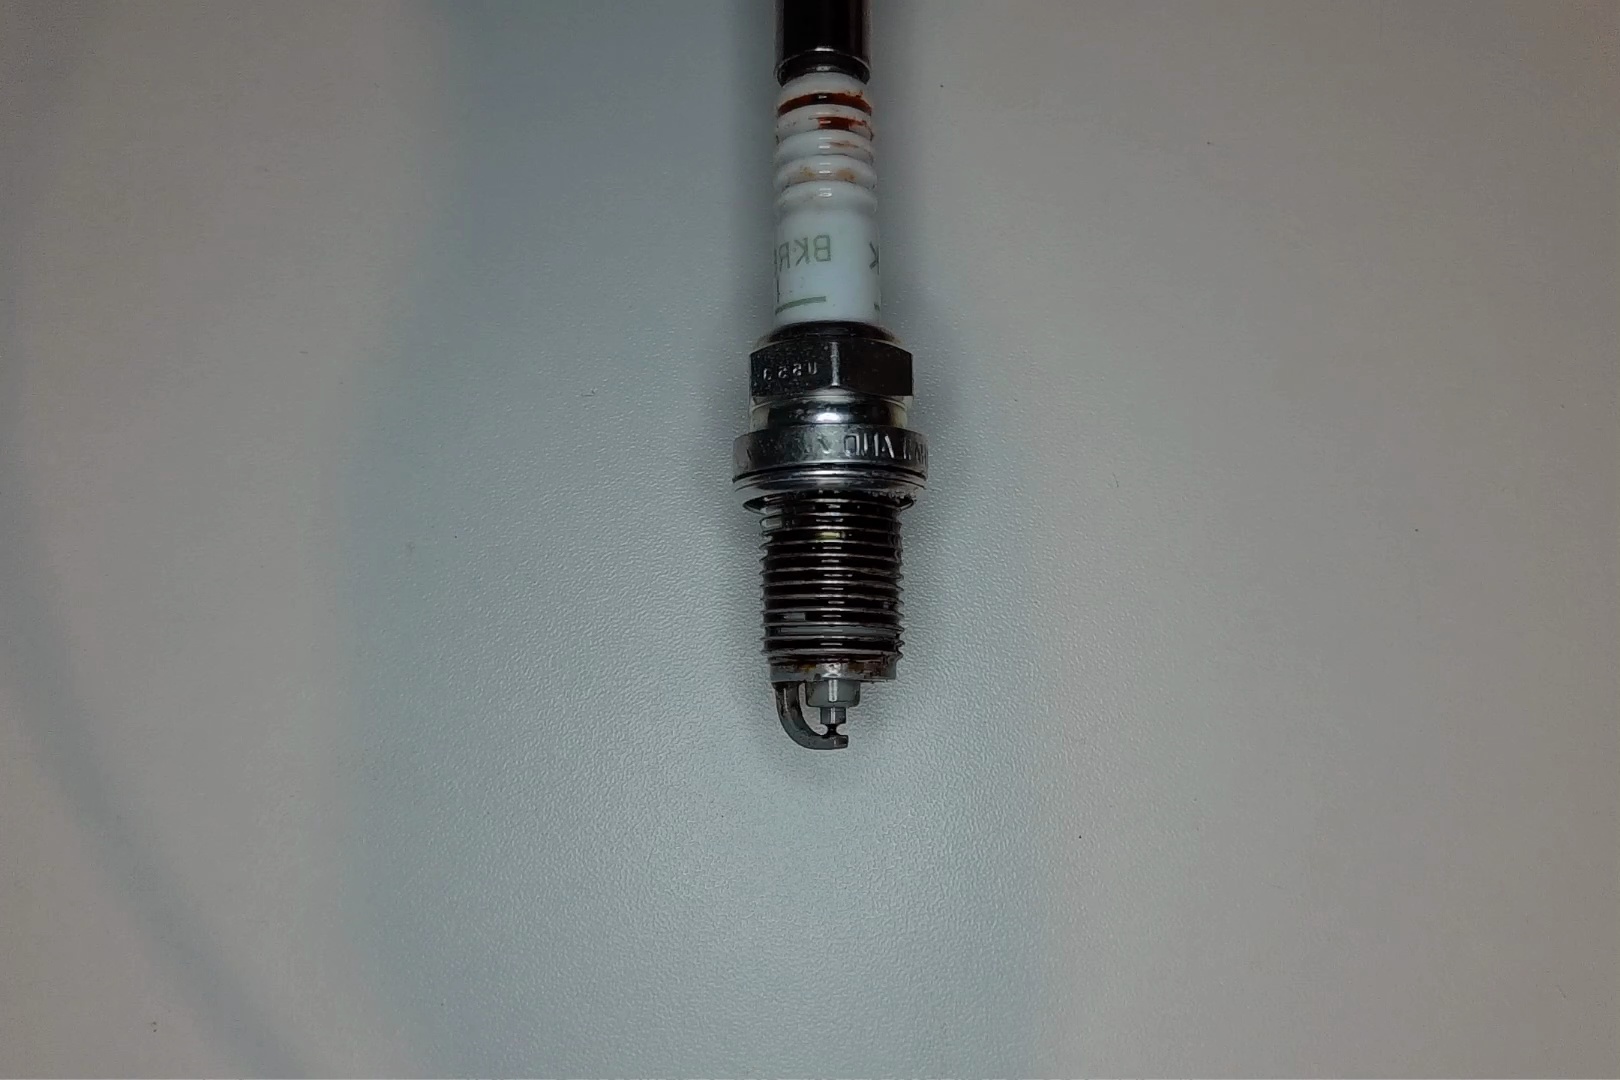
Label: anomaly